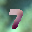
Label: 7